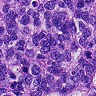
Metastatic tissue present: yes